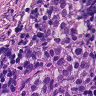
Metastatic tissue present: yes